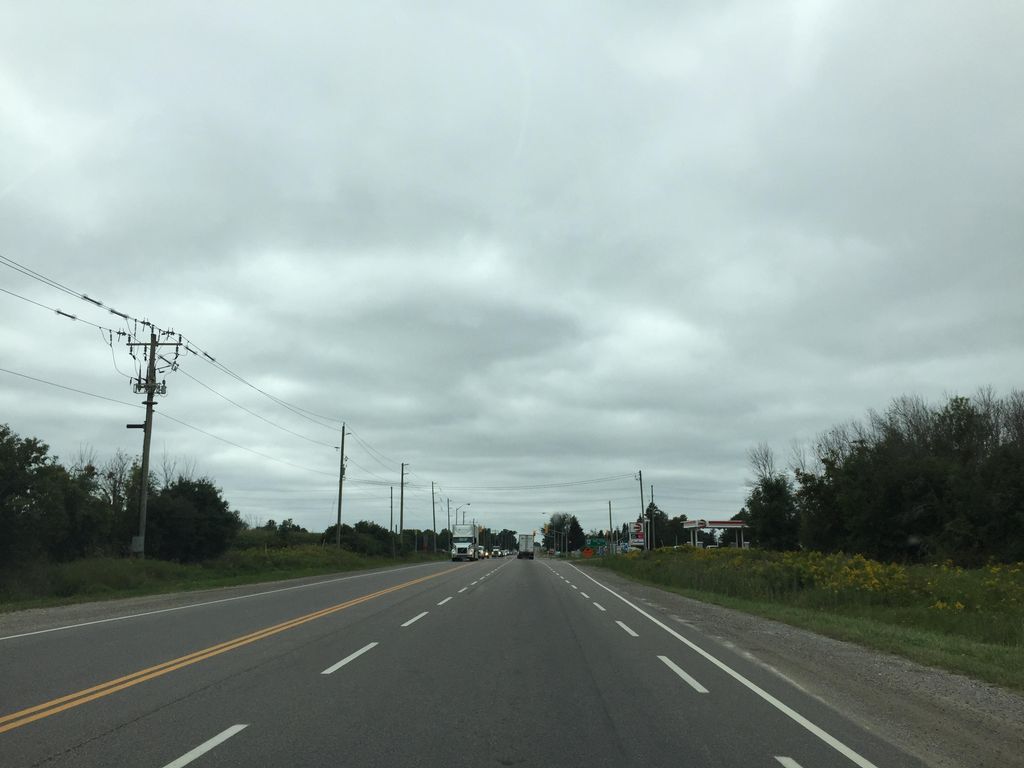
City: kitchener-waterloo